Question: If 'data-x' is in the DOM like this :
'''
<div id="blah" data-x="143">Hello</div>
'''
and I modify it with
'''
$('#blah').data('x', 13687)
'''
then it seems that the 'data-x' is not modified in the DOM (use browser's Inspect feature on the snippet code below) :

---
'''
console.log($('#blah').data('x'));
$('#blah').data('x', 13687)
console.log($('#blah').data('x'));
'''
'''
<script src="https://ajax.googleapis.com/ajax/libs/jquery/1.8.3/jquery.min.js"></script>
<div id="blah" data-x="143">Hello</div>
'''
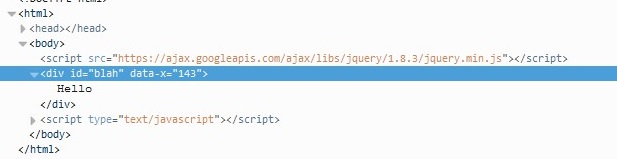
Answer: jQuery's 'data()' method set data attributes, it stores the data in an internal object.
HTML5 data attributes will be automatically pulled in to jQuery's data object, which means the initial value of the data object reflects whatever is given in the attribute, but changing the value with 'data()' update the attribute, only the internal data object that jQuery uses.
So yes, it's normal that the attribute doesn't change, and it's supposed to be like that.
If for some reason you have to change the actual attribute, you can use 'attr()'
'''
$('#blah').attr('data-x', 13687)
'''
Note that this is generally not needed if you consistently use 'data()' in your code, and you're not using other scripts that rely on the data attribute.
You'll find more about how attributes are handled, and how jQuery stores the data, in the <URL>